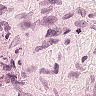
Metastatic tissue present: no